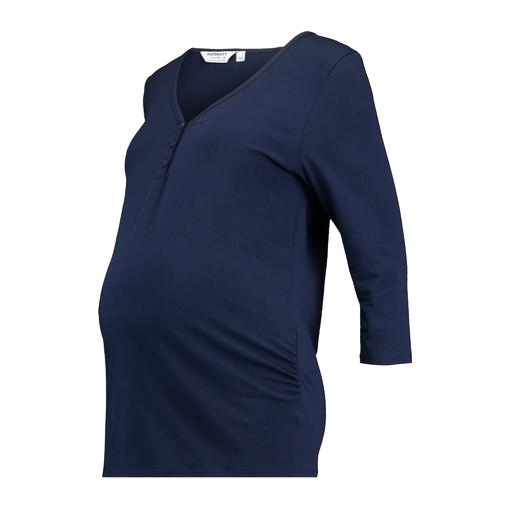
blue maternity/nursing top, three-quarter sleeved jersey top, blue three-quarter-sleeve shirt, white background